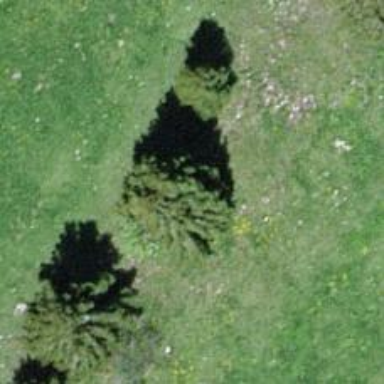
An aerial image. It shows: Needle-leaved tree in nature.